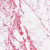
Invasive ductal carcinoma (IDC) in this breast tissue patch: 0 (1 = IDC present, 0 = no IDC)